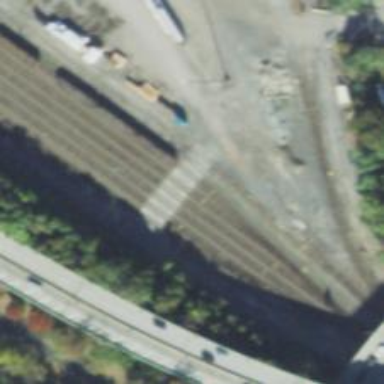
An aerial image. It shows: Railway level crossing.